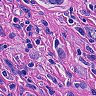
Metastatic tissue present: yes